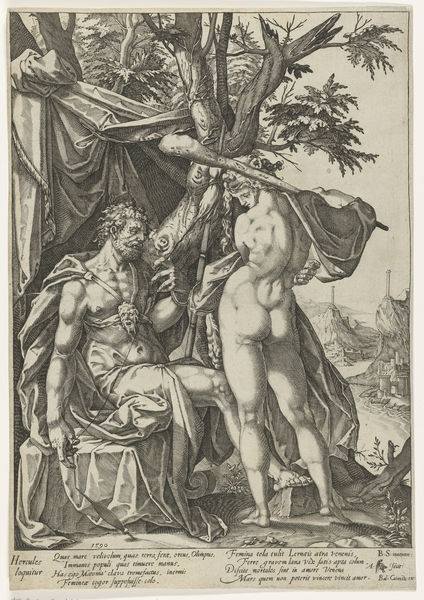
Titel: Hercules en Omphale
Künstler: Anton Eisenhoit
Standort: Amsterdam
Institution: Rijksmuseum
Schlagwörter: akt, baum, mann, nackt, landschaft, sitzen, frau, männer, rücken, szene, arm, herodes, gewand, haare, renaissance, schrift, grafik, graphik, muskeln, buch, fuss, fus, druck, radierung, stich, knüppel, text, fürst, manierismus, zeus, mittelalter, kupferstich, herkules, keule, hercules, jüngöing, landscchaft, herkule